Aerial crown-view tile of a tropical tree (Barro Colorado Island, Panama), acquired 20250317:
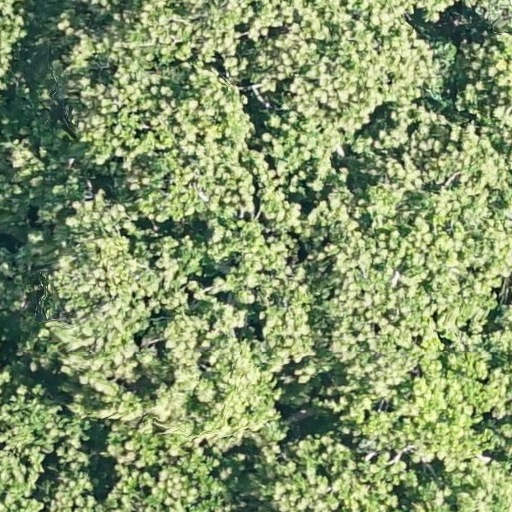
Species: Anacardium excelsum
GBIF accepted scientific name: Anacardium excelsum
Crown area: 967.114 m²